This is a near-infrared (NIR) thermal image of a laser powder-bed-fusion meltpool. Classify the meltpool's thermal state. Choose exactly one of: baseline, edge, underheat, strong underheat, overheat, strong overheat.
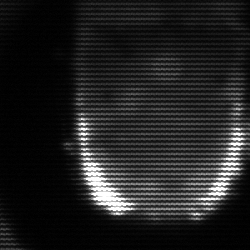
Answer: baseline